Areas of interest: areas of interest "Industrial and Commercial Bank of China (Minhou Branch)"
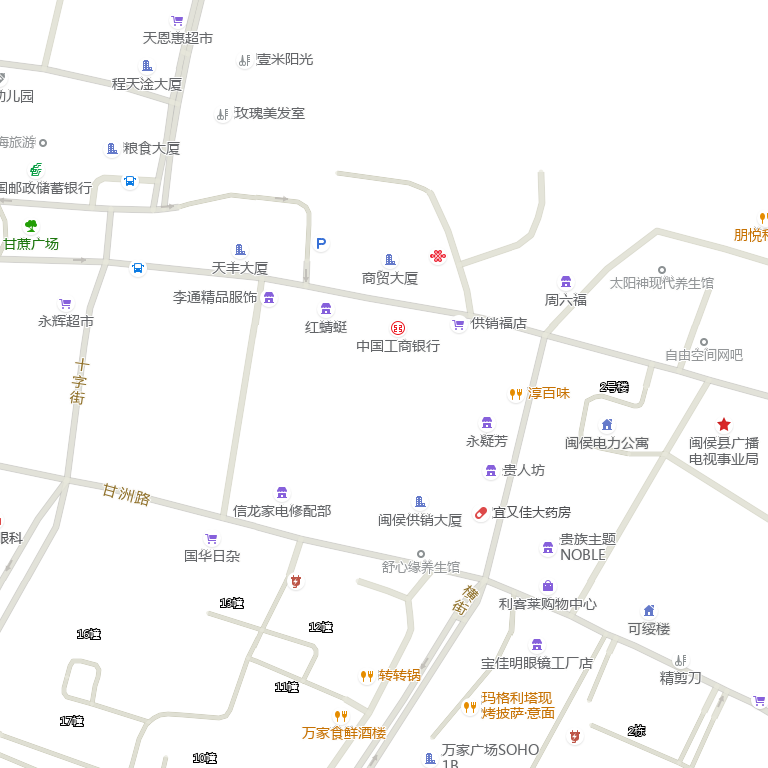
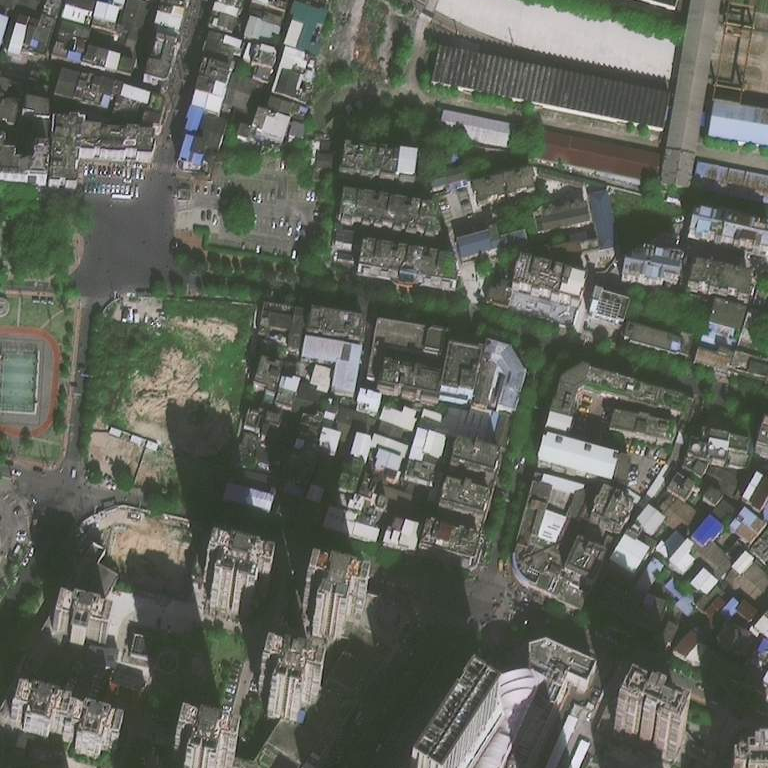